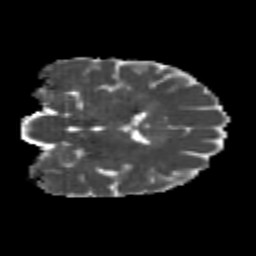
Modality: MD
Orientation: coronal
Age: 21
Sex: female
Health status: healthy
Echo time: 0.074 s